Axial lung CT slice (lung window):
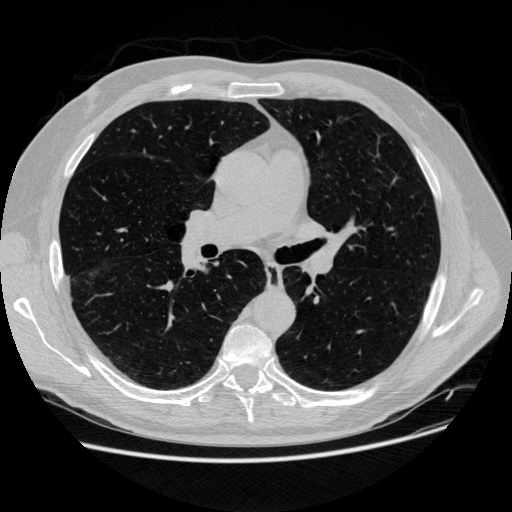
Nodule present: no